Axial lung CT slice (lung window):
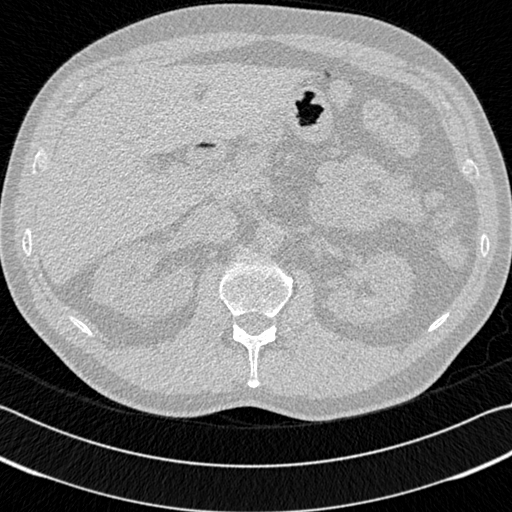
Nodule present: no